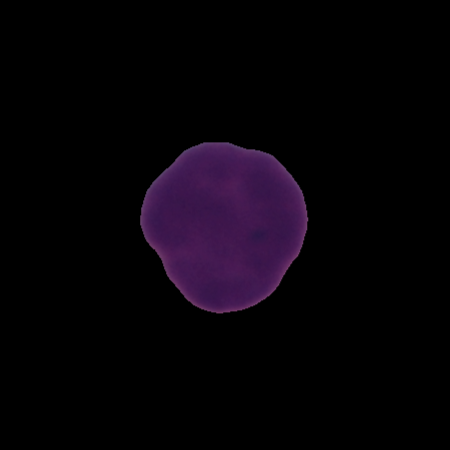
Label: healthy